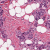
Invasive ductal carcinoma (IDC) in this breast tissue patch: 1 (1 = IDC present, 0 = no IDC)